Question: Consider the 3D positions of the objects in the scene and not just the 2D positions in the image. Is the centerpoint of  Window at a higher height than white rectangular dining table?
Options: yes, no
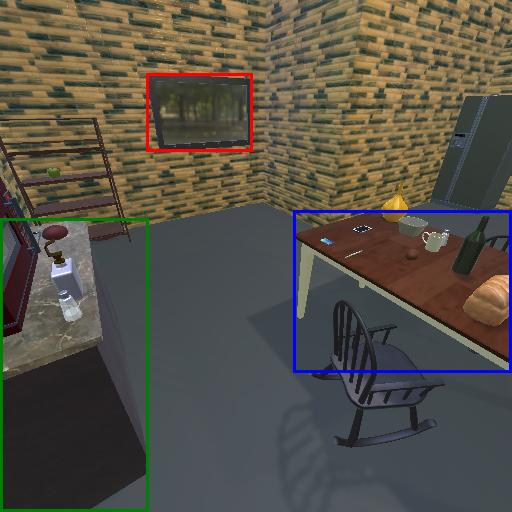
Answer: yes